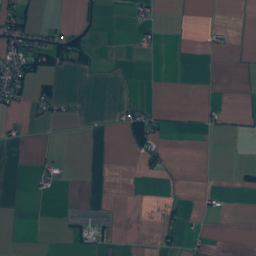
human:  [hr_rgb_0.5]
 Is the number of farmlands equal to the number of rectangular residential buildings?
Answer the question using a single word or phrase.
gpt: no

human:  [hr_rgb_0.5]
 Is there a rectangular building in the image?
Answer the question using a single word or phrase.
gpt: yes

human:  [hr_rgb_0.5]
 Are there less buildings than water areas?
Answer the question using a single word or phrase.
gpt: no

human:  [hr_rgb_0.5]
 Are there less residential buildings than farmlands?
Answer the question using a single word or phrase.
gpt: no

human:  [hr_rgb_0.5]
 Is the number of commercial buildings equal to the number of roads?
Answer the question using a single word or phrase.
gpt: no

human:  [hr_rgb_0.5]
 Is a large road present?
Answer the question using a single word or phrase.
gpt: no

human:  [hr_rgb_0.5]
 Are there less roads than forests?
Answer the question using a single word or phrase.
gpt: yes

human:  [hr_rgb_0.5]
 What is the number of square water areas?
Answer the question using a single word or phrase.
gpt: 3

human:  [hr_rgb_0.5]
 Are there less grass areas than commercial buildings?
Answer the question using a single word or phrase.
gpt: no

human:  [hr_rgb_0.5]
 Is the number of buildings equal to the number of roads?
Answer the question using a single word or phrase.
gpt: no

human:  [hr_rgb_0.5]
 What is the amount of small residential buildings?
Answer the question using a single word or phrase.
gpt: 455

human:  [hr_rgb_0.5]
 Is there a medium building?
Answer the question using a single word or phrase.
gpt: yes

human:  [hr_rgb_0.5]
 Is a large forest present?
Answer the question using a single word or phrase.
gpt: yes

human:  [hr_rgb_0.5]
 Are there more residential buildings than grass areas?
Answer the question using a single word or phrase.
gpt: yes

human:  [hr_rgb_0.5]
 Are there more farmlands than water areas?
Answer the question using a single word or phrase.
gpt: yes

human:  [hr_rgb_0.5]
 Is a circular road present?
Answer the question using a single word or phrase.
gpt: no

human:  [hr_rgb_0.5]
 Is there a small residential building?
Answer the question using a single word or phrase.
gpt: yes

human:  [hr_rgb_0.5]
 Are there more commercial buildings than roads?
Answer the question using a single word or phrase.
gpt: no

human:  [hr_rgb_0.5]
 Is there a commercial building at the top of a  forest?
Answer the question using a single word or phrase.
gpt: yes

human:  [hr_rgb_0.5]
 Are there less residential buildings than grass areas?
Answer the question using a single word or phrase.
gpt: no

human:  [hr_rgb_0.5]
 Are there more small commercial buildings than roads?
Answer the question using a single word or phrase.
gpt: no

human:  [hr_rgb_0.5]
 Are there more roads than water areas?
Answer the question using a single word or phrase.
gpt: yes

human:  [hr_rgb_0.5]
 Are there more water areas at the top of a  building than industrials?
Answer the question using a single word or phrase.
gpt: yes

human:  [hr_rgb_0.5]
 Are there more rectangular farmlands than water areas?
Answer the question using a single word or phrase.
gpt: no

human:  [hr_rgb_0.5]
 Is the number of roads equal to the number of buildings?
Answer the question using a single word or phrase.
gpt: no

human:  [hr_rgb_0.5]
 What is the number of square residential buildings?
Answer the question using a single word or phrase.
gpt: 4

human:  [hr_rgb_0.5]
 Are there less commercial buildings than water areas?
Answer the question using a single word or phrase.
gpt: yes

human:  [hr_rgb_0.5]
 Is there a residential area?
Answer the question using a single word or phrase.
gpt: yes

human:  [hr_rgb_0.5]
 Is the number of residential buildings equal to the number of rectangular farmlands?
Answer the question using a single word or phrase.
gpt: no

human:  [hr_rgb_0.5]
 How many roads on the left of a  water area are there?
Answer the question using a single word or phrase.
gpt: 47

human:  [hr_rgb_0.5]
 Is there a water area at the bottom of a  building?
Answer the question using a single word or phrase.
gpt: yes

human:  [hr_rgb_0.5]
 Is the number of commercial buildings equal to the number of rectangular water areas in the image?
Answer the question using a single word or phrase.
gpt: no

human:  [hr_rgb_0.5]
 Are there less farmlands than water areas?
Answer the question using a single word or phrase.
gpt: no

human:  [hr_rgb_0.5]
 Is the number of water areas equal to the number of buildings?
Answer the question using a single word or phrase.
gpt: no

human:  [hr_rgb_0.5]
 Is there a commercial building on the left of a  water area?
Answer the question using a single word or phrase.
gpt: yes

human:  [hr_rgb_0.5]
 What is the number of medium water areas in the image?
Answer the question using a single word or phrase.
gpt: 2